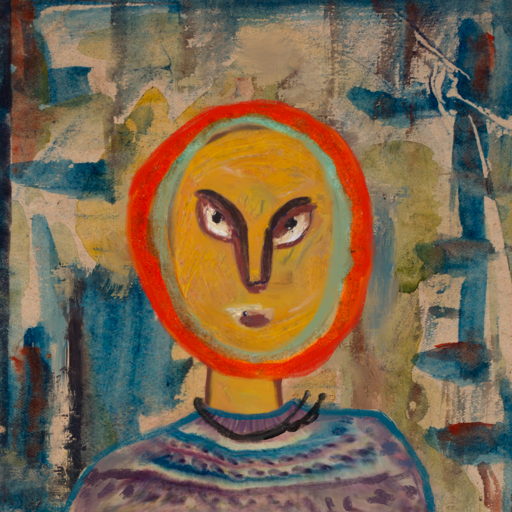
Background: Orphan, Head And Neck Front: After_Raid, Face Front: After_Raid, Bust: HillGirl, Hair Front: Sisters, Head Accessory: Blank, Second Necklace: Blank, Necklace: Orphan, Baby: Blank